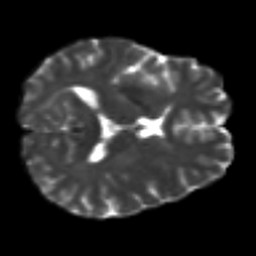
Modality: T2w
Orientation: axial
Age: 45
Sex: female
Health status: healthy
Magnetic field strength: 3 T
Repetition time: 9 s
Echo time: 0.093 s